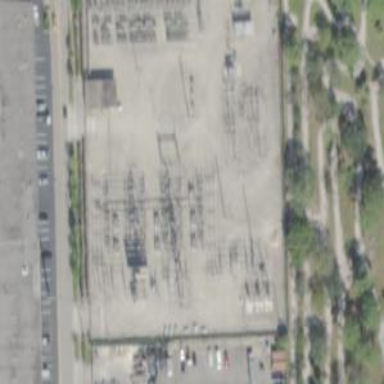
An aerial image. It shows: Switch for power supply.